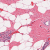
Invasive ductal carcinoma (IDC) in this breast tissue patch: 0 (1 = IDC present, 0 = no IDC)